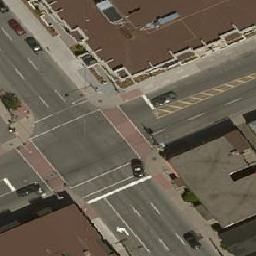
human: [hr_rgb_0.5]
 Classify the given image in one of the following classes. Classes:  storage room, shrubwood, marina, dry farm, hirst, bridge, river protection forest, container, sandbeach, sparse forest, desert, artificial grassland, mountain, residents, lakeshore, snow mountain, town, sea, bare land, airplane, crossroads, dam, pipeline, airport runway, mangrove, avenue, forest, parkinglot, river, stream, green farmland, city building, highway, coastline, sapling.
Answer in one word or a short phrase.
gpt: crossroads